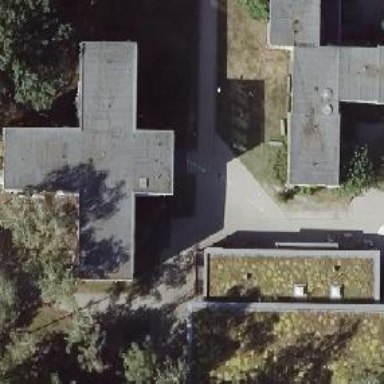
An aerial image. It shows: School building.